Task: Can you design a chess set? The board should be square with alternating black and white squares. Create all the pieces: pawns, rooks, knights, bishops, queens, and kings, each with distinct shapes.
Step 4282:
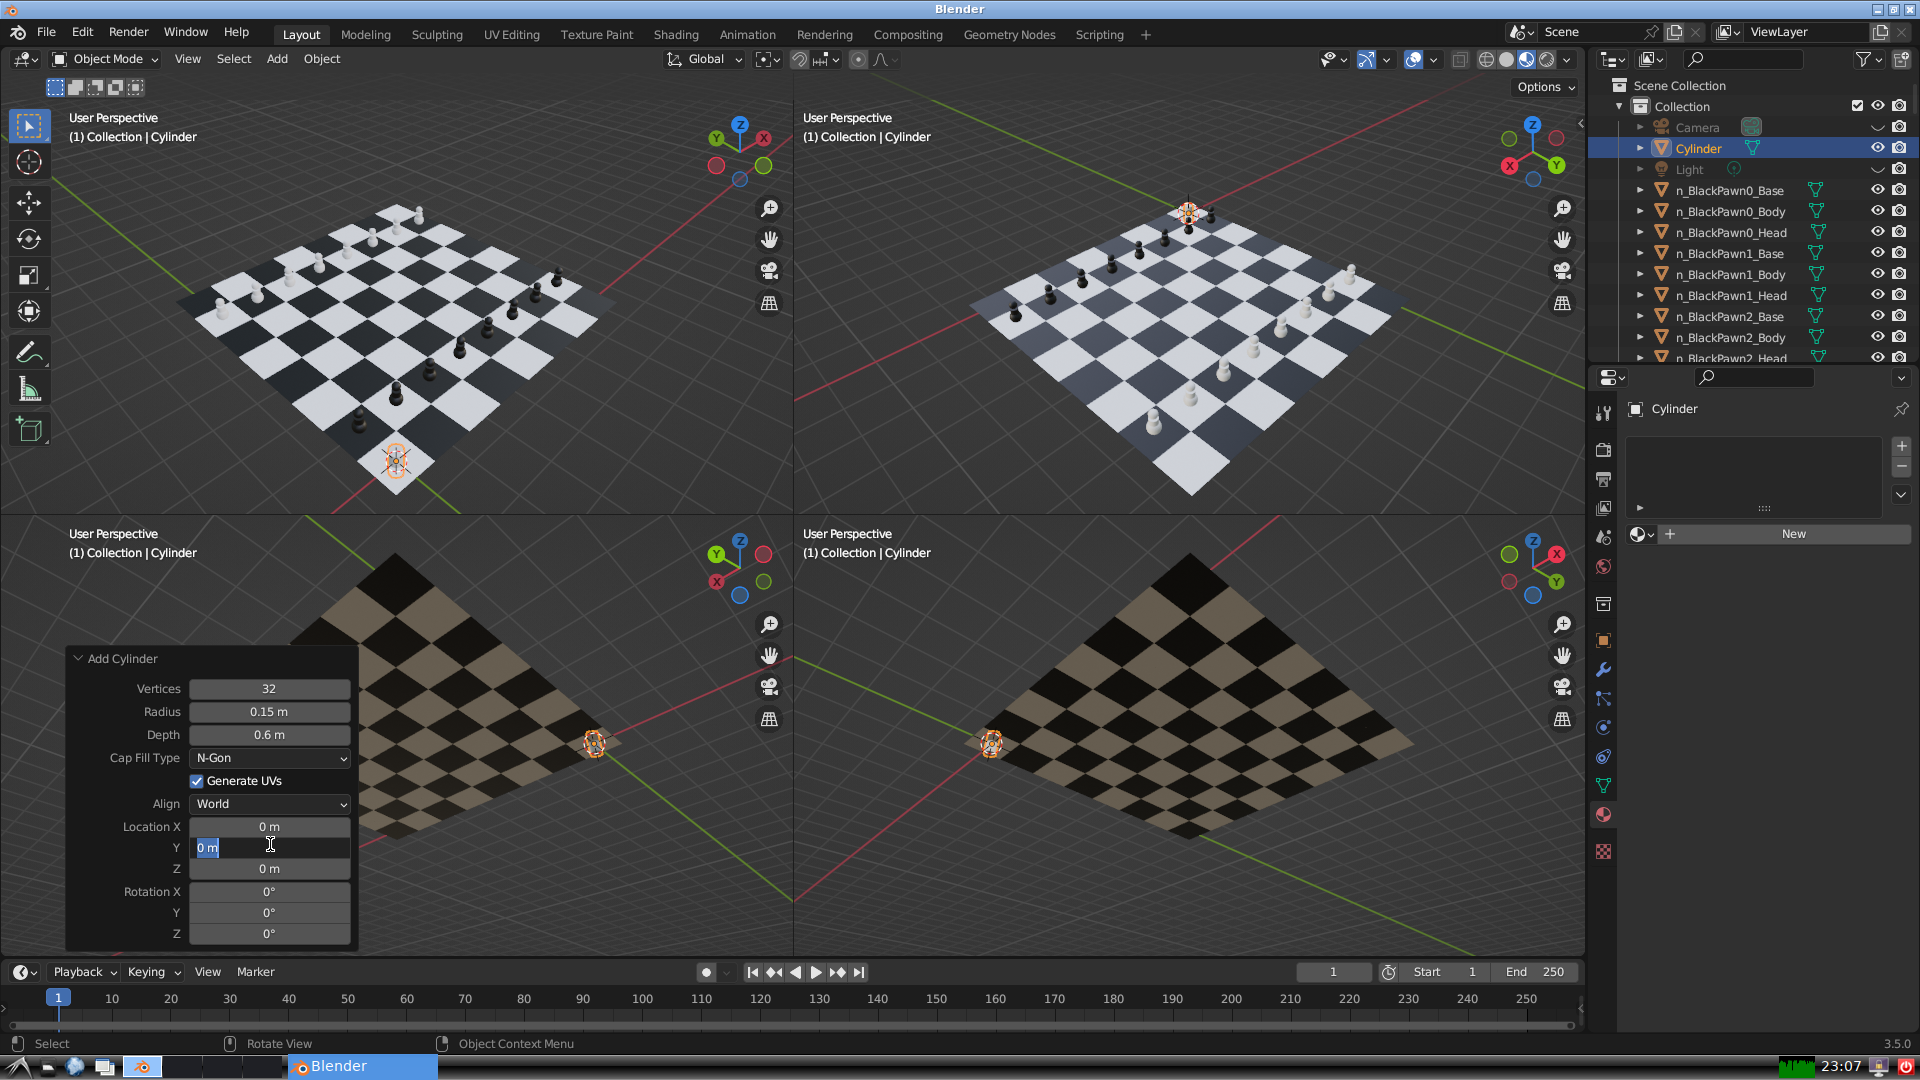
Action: input_text: 0.0